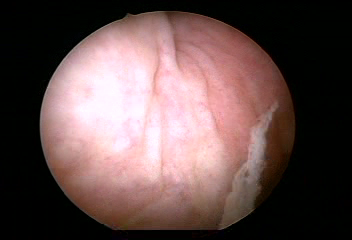
Modality: WLC
Class: Normal mucosa
Bladder cancer association: No